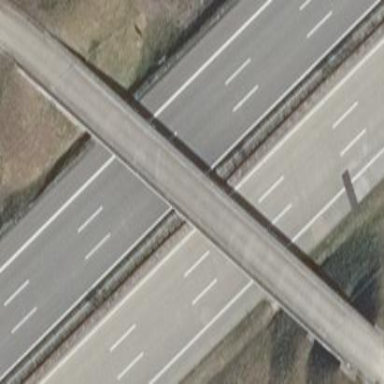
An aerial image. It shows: Beam bridge made by humans.